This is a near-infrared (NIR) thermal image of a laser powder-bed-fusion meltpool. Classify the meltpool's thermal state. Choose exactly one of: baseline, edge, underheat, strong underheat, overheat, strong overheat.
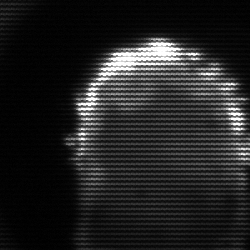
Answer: baseline